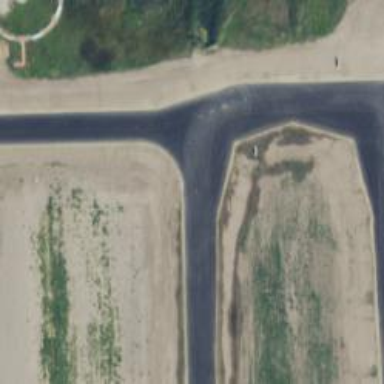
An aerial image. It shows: Asphalt taxiway at the airport.